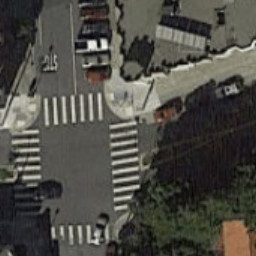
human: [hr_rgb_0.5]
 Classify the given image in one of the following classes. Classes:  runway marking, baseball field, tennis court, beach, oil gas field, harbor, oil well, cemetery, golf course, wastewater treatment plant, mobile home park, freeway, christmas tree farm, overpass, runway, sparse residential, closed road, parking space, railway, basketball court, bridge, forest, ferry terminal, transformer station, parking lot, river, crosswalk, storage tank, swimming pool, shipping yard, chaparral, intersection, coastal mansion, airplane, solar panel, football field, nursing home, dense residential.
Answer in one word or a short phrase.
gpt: crosswalk